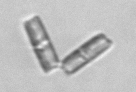
Label: Thalassionema